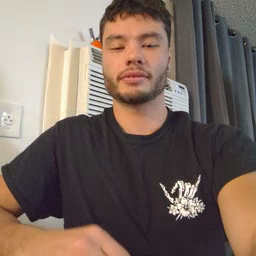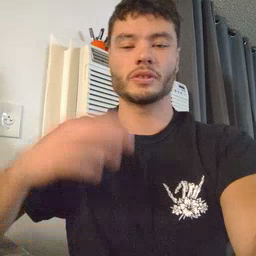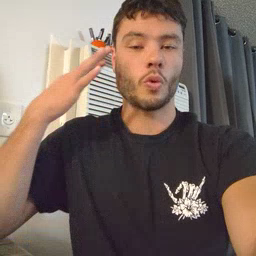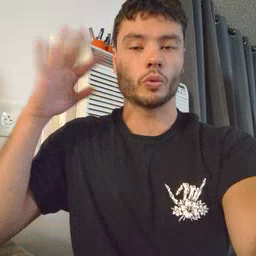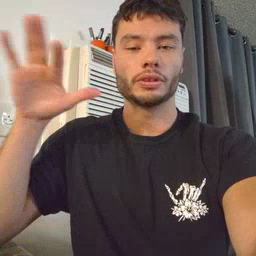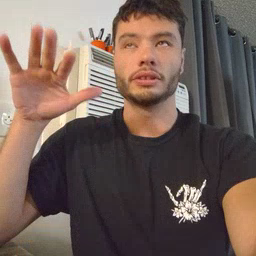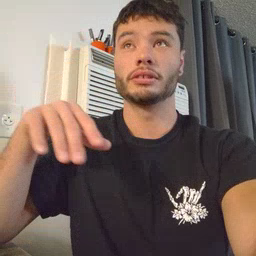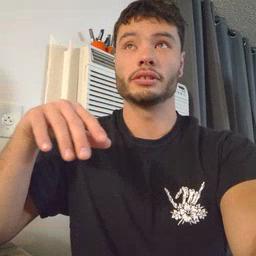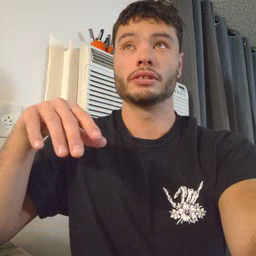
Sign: noisy